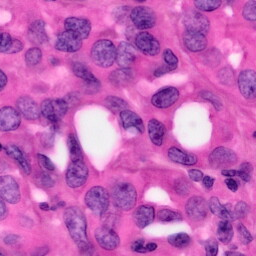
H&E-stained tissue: Pancreatic